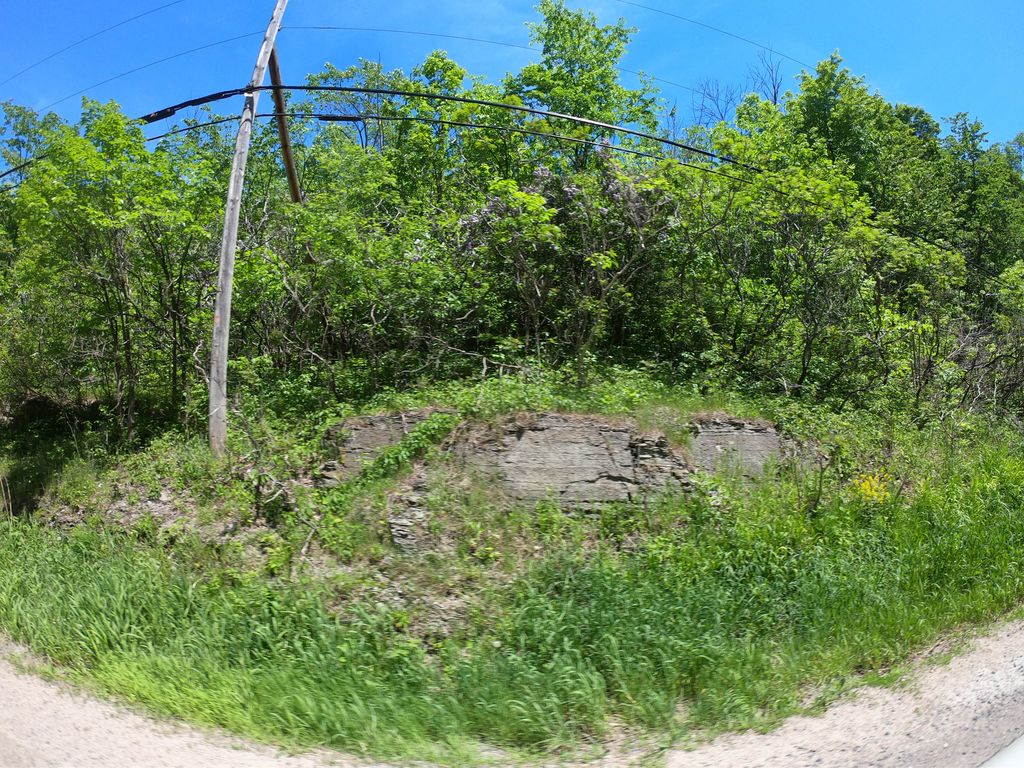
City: ottawa-gatineau